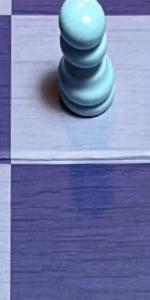
Label: Empty